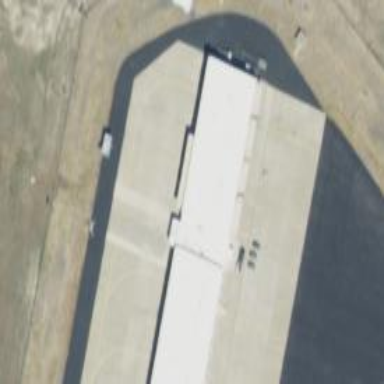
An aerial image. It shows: Building that is hangar at the airport.